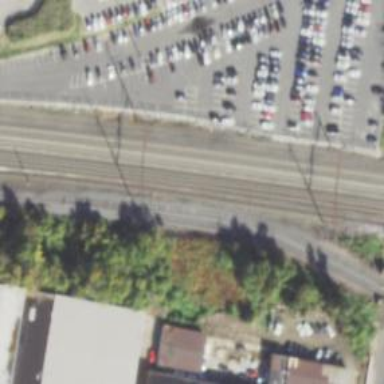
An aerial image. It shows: Railway spur service.